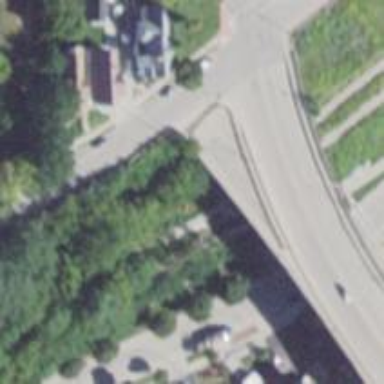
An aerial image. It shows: Footway road on viaduct.